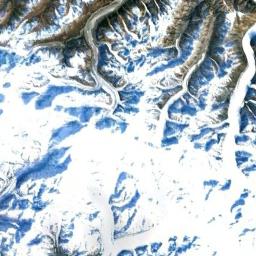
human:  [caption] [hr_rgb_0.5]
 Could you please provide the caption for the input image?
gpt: The snowberg is covered with glaciers and the snowberg consist of lots of ridges and valleys .

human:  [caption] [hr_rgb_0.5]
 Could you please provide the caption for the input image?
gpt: A snow-covered mountain covered in large areas .

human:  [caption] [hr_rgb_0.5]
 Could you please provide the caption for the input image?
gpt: A lot of snow is on the snowberg .

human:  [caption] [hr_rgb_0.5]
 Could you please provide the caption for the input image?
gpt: The snow berg is consist of bare land and white snow .

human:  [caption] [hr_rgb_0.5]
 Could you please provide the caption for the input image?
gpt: There are full of snow on the snowberg .